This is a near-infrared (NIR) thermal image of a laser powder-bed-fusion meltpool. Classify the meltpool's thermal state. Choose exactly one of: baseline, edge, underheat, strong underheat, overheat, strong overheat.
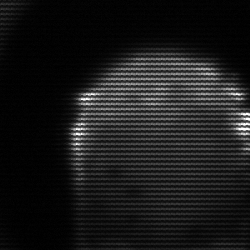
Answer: edge